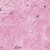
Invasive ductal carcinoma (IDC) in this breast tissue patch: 0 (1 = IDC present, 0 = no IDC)